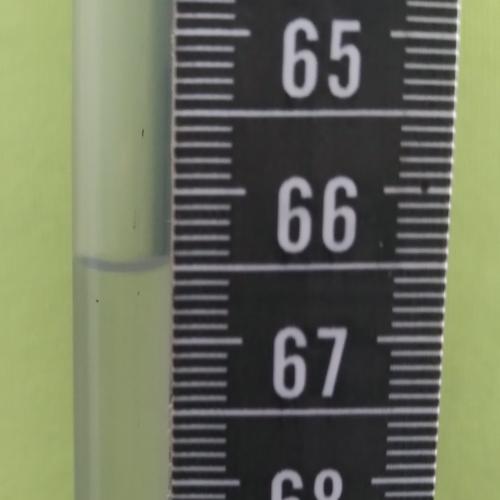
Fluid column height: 66.5 cm